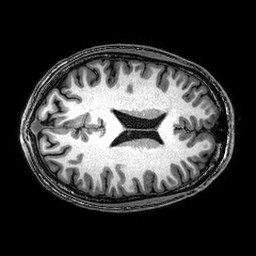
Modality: T1w
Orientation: axial
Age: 21
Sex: male
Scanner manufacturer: philips
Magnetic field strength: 3 T
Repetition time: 0.008149 s
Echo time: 0.00372 s